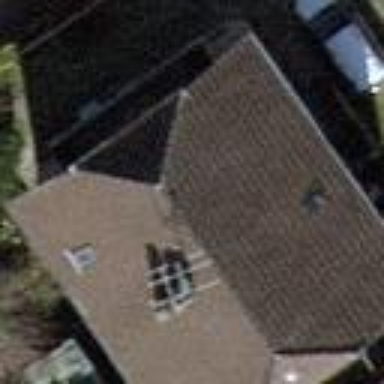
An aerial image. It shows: Half-hipped roof house.